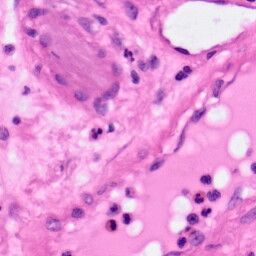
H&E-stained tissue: Pancreatic